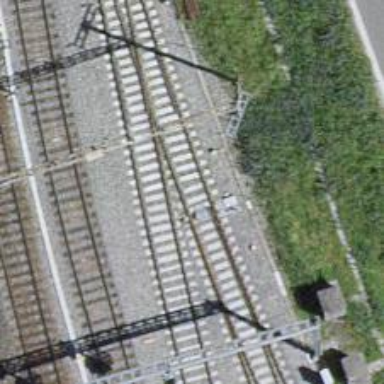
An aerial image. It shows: Rail siding with electrified tracks using contact line.